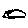
Label: cloud